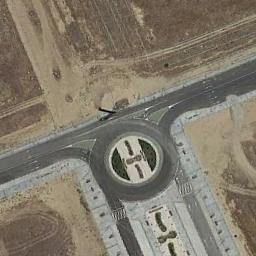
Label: roundabout